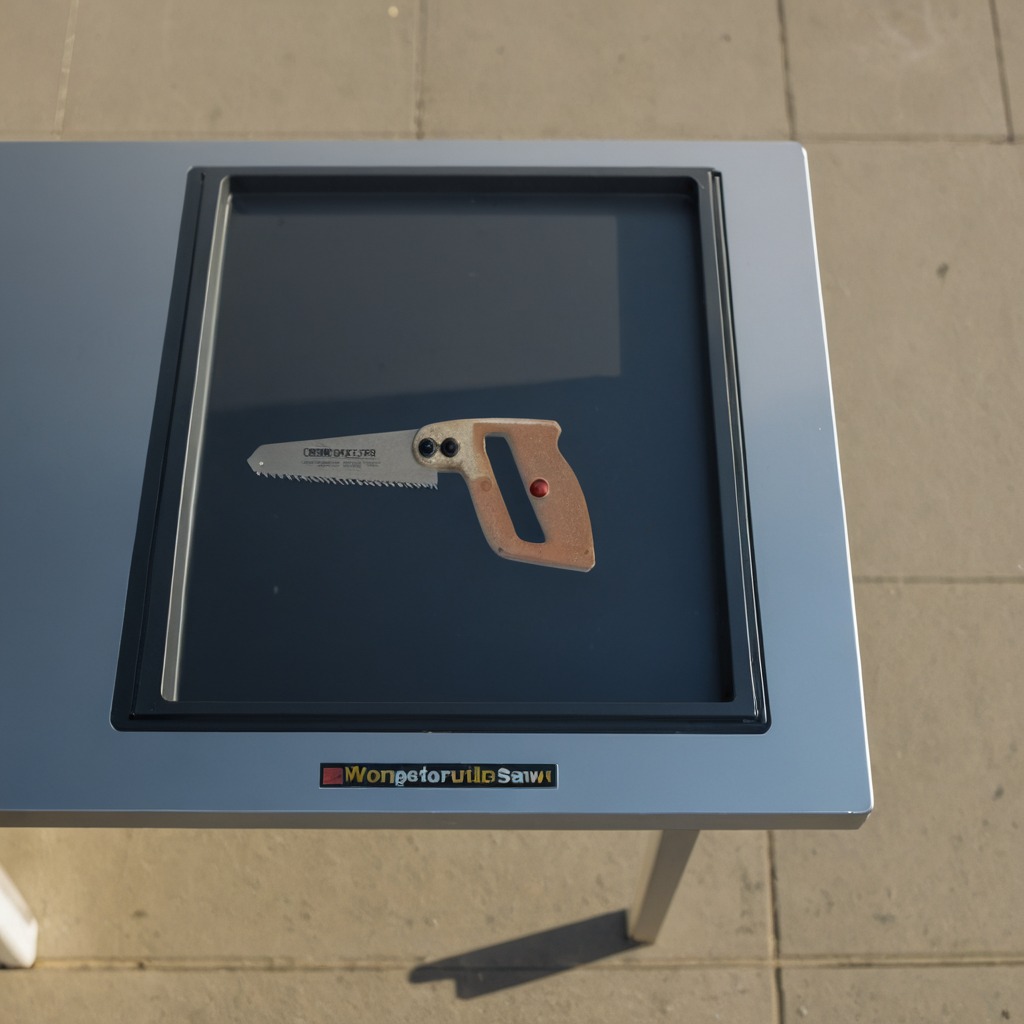
A metal saw is lying on a clean utility table in a temporary outdoor tool station.